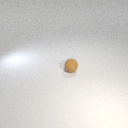
small brown rubber sphere